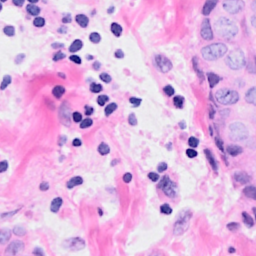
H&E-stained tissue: Breast